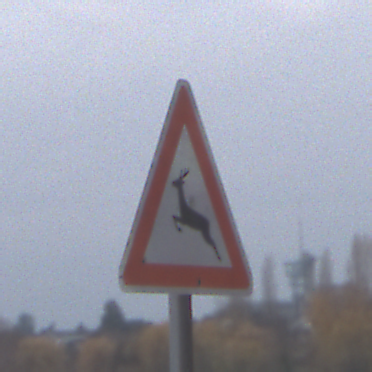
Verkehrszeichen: WildwechselRechts
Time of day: MorningAfternoon
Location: Outdoor (Nature)
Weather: Overcast
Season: NotSpecified
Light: Natural